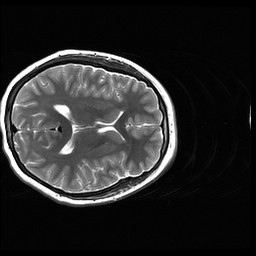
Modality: T2w
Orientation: axial
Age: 21
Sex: female
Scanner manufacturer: ge
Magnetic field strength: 3 T
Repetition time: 5.192 s
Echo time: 0.1003 s